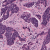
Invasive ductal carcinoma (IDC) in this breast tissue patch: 1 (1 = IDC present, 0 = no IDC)